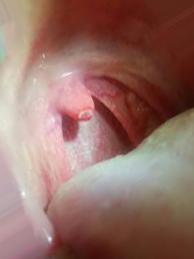
Condition: Mouth Ulcer